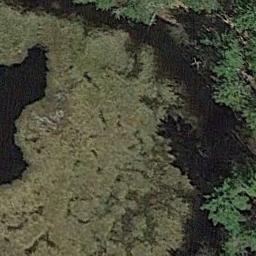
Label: wetland